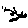
Label: tree